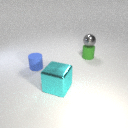
large cyan metal cube to the left of small green rubber cylinder